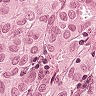
Metastatic tissue present: yes